Question: I am using R Studio and creating some vectors and doing some calculations with them. However, when I execute the code, I get the 'unused argument' error. How can I solve this issue?
'''
f <- c(2,4,6)
v <- c(1,2,3,4,5)
cos(c(0, pi/4, pi/2, pi))
'''

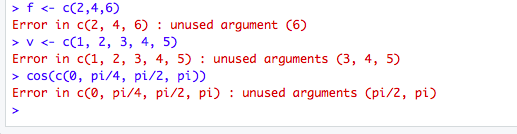
Answer: The variable might exist in your R workspace. What you could do is to start from a clean session or try typing 'rm("c")' in your console and this will solve your problem. It cleans 'c' from the workspace.